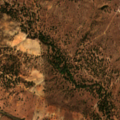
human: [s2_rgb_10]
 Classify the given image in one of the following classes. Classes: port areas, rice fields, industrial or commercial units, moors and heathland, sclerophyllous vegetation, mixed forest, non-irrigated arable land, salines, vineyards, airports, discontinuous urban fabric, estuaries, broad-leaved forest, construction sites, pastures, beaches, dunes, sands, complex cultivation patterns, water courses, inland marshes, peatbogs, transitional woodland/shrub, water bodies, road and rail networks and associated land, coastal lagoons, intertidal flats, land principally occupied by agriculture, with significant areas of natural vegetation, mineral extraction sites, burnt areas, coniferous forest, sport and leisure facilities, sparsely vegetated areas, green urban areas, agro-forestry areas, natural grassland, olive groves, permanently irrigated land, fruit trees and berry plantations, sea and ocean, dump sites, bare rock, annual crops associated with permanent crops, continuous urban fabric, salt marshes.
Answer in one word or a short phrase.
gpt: agro-forestry areas, broad-leaved forest, transitional woodland/shrub